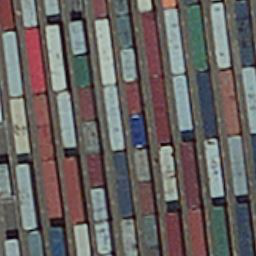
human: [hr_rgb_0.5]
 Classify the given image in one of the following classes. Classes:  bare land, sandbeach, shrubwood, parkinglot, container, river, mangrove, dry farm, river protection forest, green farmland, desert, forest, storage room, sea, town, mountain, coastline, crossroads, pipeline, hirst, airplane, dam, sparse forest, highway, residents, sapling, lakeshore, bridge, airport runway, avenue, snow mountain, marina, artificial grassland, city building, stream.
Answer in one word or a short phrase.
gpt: container